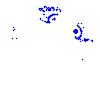
Particle: electron